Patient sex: M
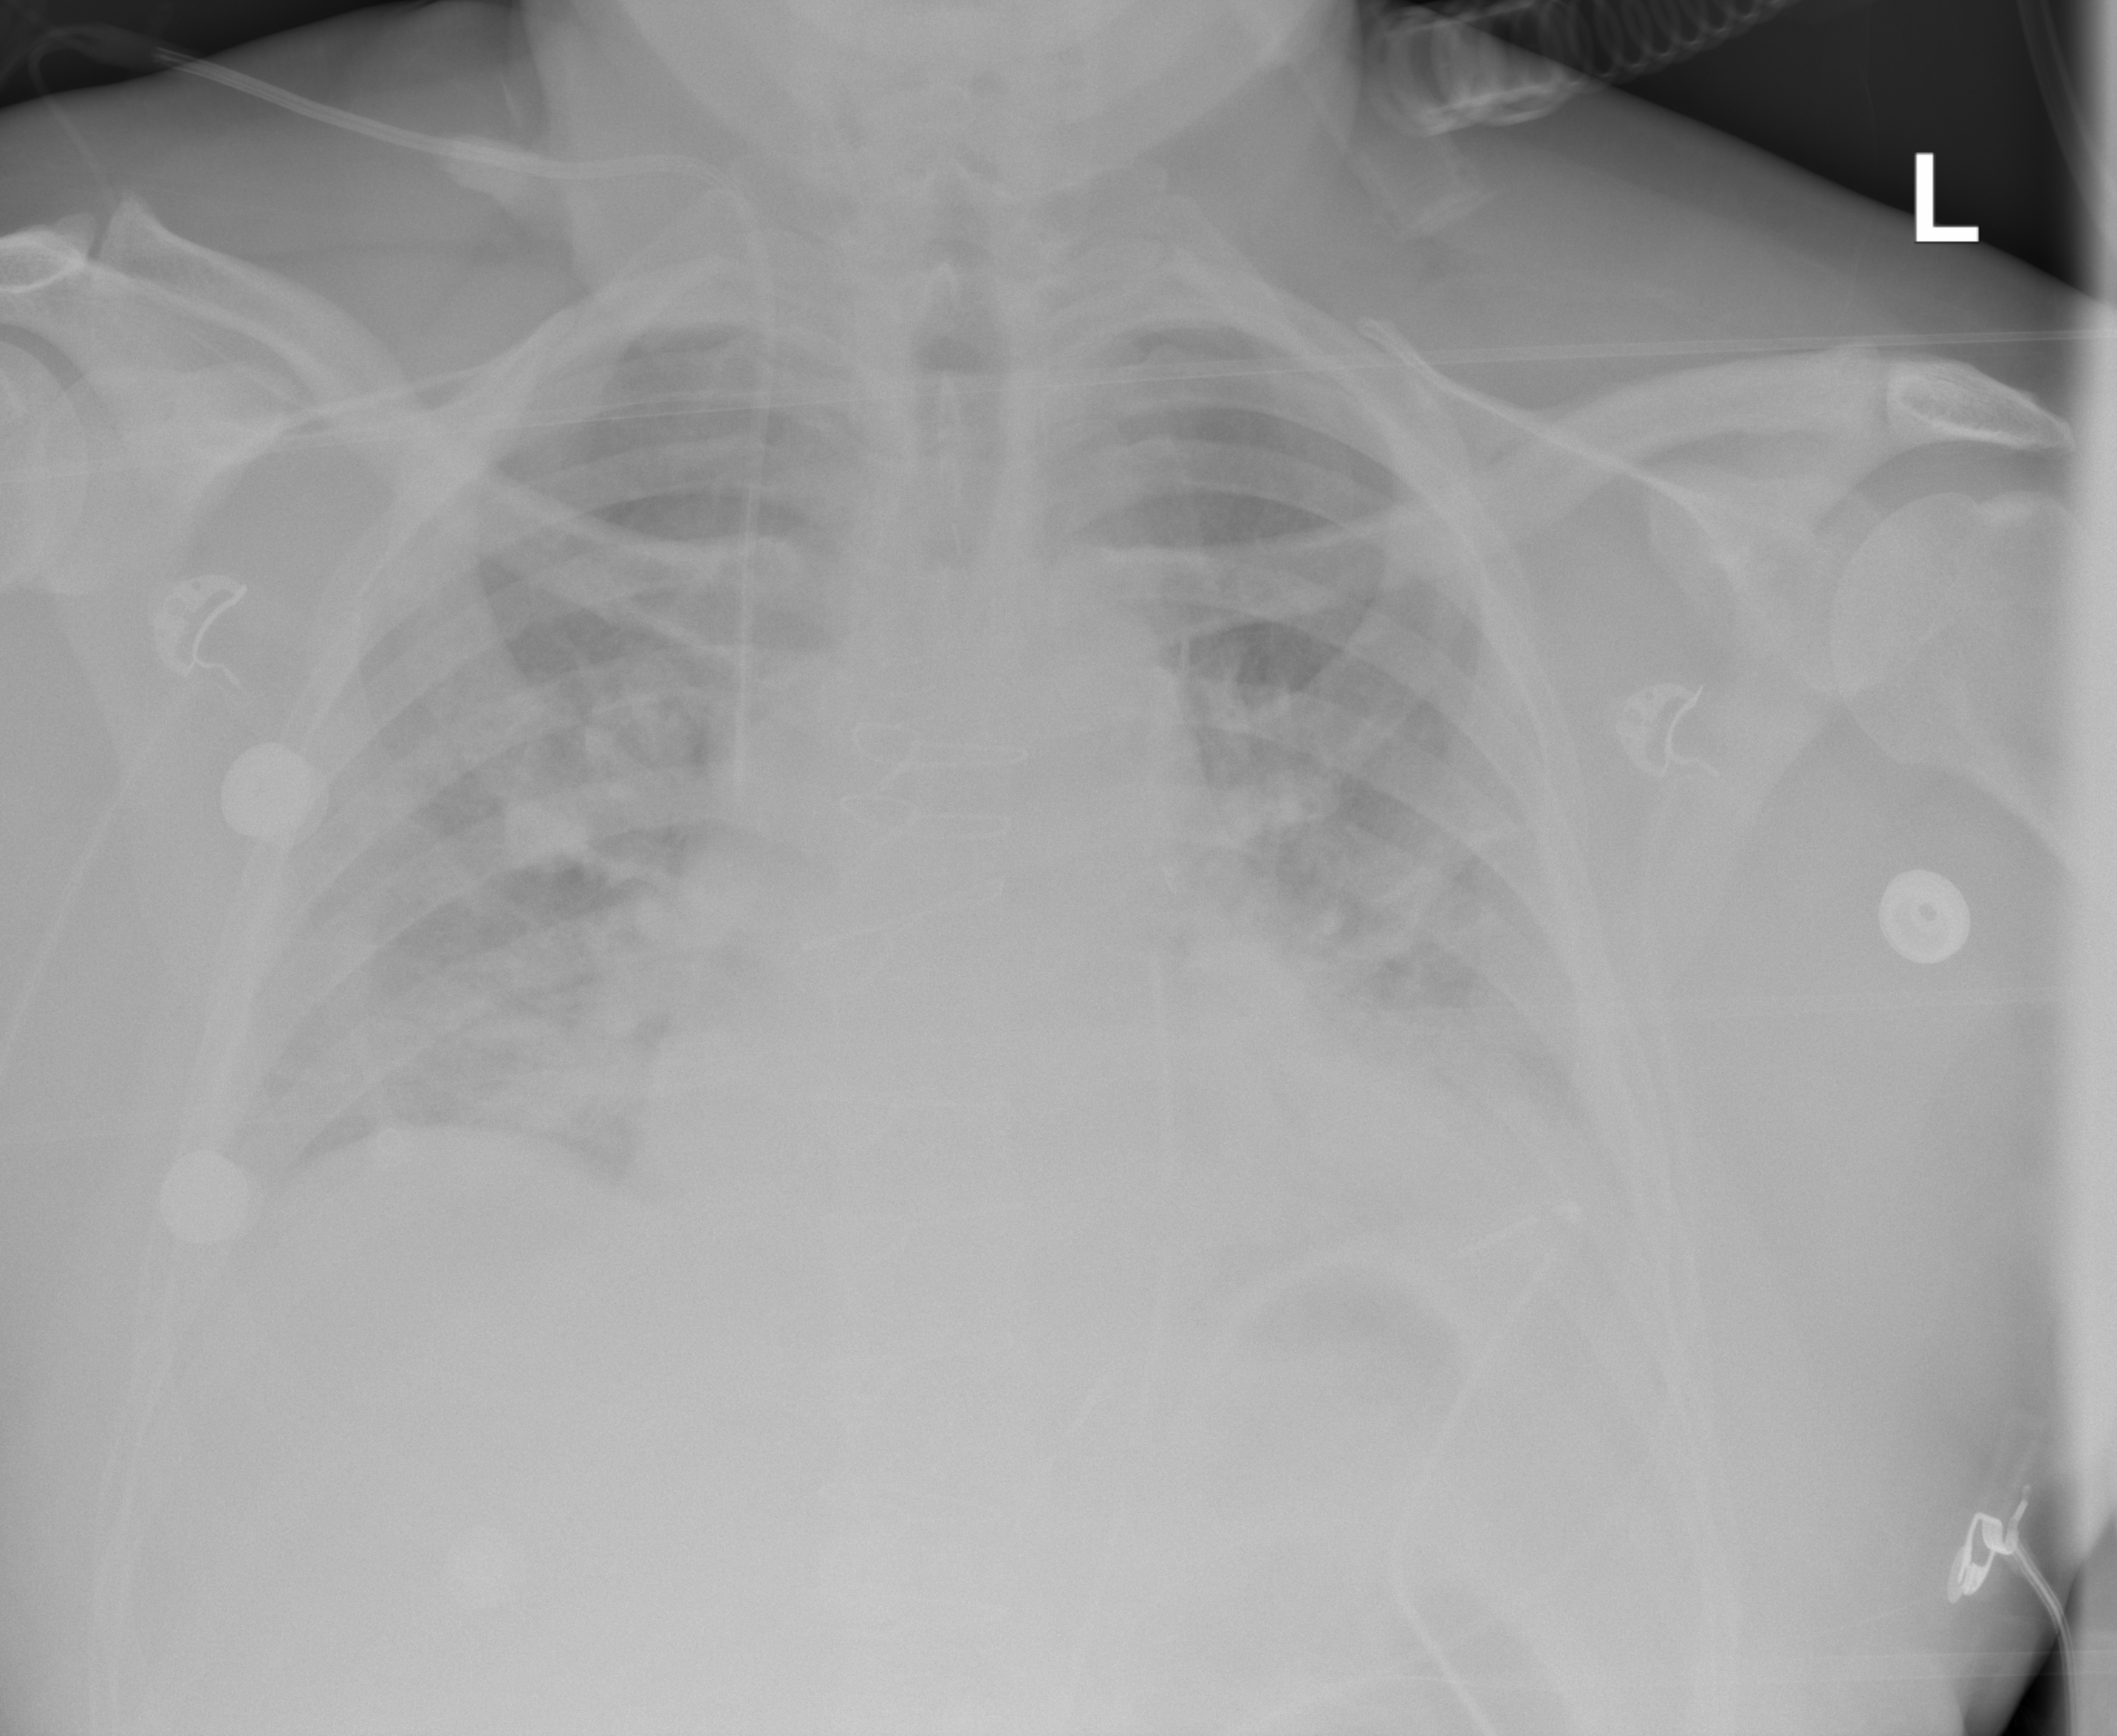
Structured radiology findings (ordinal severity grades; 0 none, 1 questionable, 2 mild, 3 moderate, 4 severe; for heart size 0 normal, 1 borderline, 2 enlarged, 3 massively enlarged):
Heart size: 2
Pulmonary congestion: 2
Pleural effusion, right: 1
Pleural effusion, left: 2
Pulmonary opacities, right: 2
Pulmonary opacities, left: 2
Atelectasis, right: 0
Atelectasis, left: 2